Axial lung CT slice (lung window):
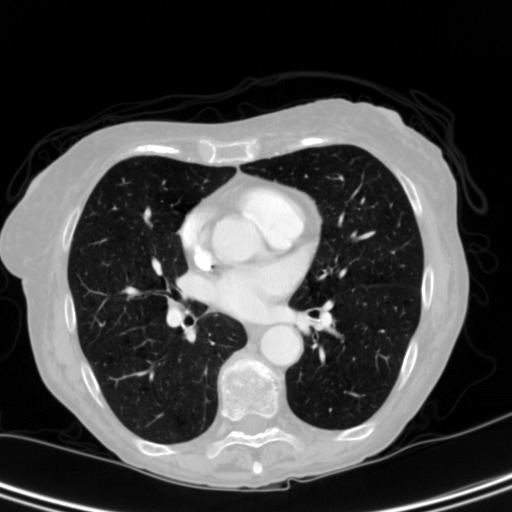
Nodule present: no